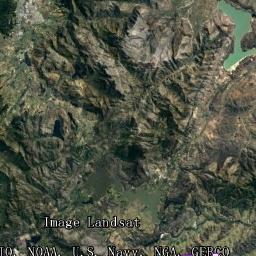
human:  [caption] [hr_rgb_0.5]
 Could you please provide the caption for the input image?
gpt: The folded mountain consists of a number of ridges and valleys and a lake is in the mountain .

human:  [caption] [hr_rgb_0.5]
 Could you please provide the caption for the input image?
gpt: Most of the area on this mountain is grey rock .

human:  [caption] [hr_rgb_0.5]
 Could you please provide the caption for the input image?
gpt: There are many different shapes of stones on the mountain .

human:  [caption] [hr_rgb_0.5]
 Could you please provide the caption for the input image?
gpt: The mountain is full of green plants next to the lake .

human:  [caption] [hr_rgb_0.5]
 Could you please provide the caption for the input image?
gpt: There are some ravines and lakes on the mountain .